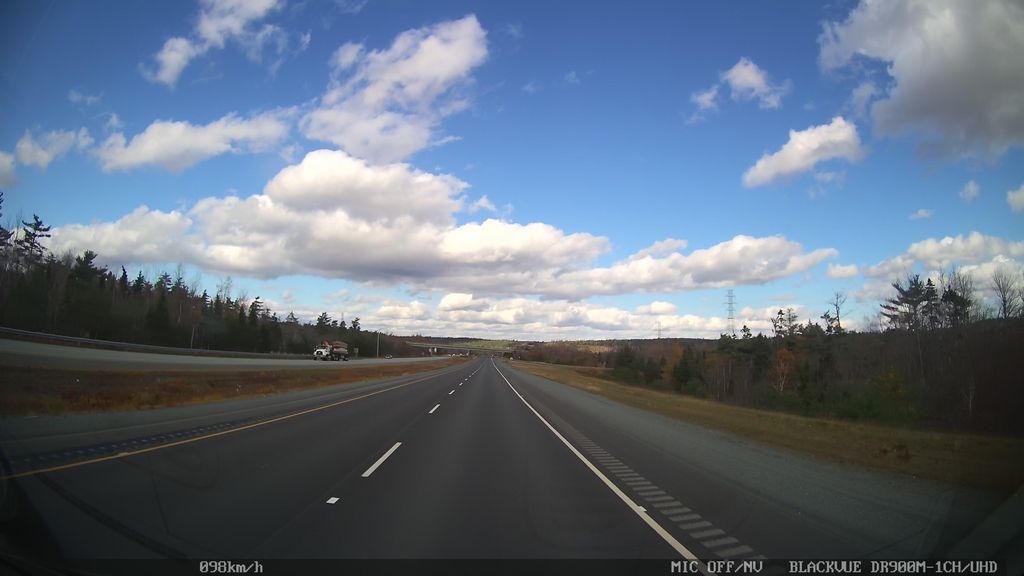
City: halifax